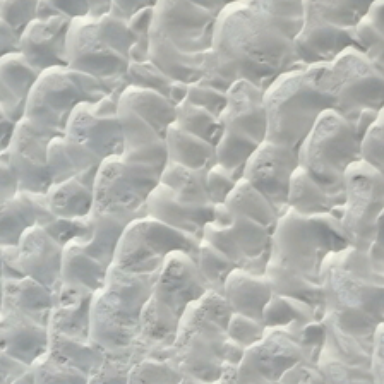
Many ripples like fish scales are in a piece of gray white desert .